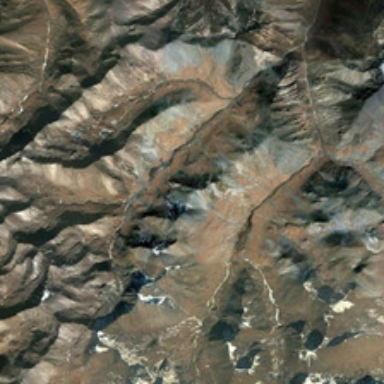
It is a piece of irregular khaki mountain .